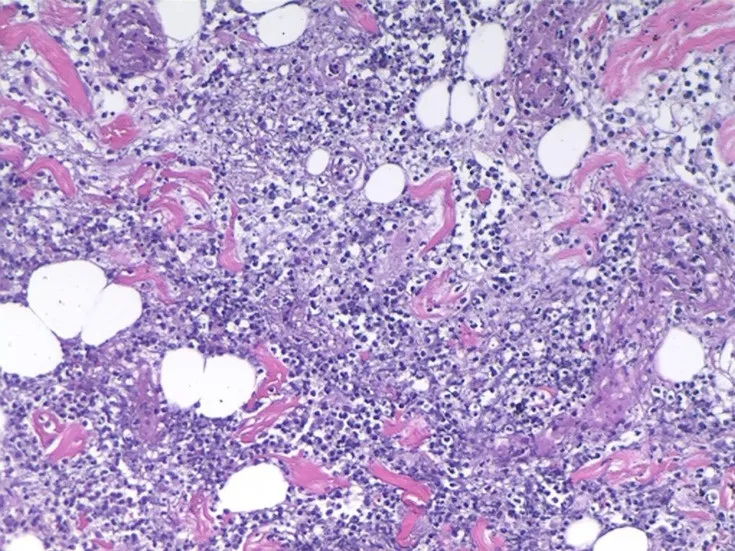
Muscle and adipose-tissue pathology results: diffuse and extensive neutrophil infiltrations.
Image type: pathology (h&e)